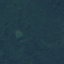
Land use / land cover: Forest